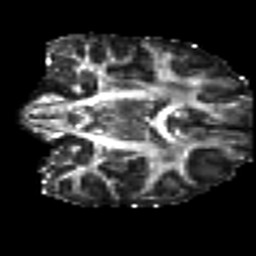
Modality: FA
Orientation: coronal
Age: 26
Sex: female
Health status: ill
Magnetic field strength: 3 T
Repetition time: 8.4 s
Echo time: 0.0926 s